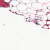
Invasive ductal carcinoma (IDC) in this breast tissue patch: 0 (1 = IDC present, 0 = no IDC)